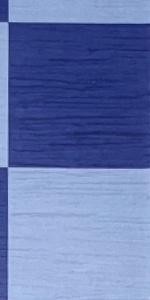
Label: Empty